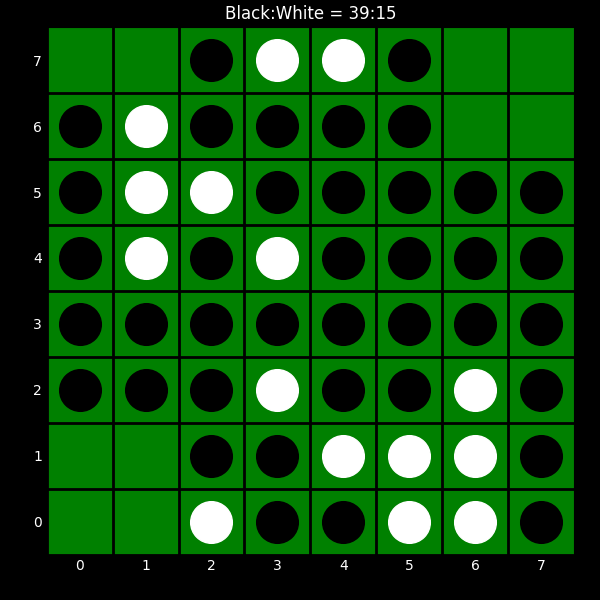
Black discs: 39
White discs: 15